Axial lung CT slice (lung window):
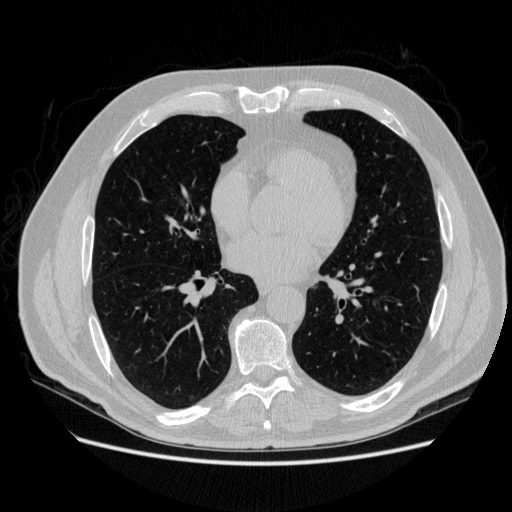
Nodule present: no